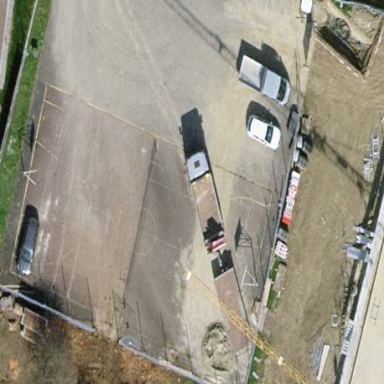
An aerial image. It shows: Basketball court located in leisure land pitch.